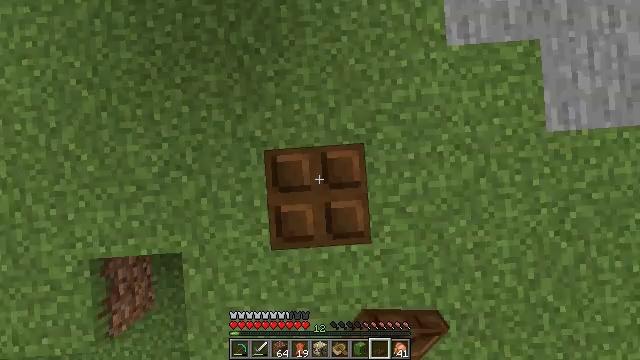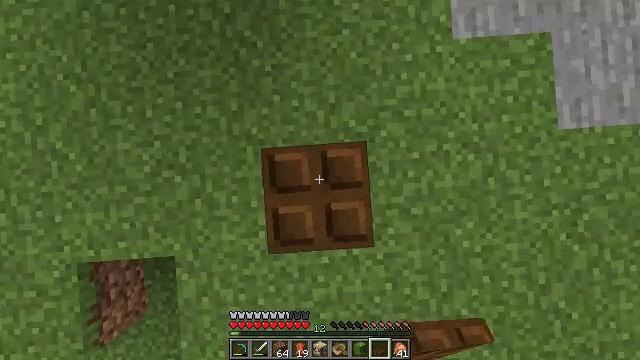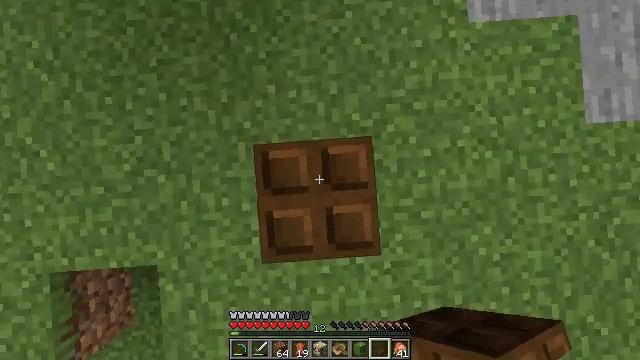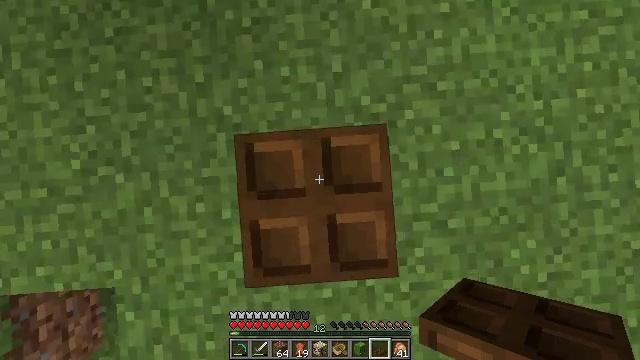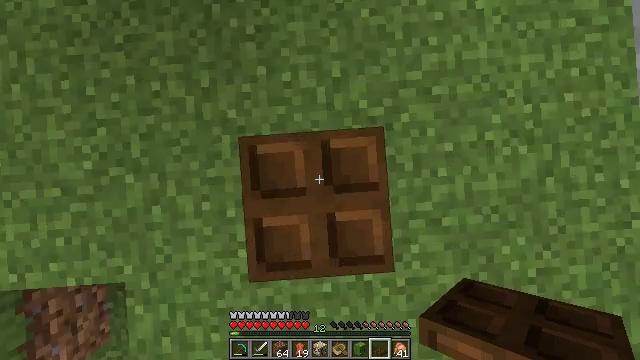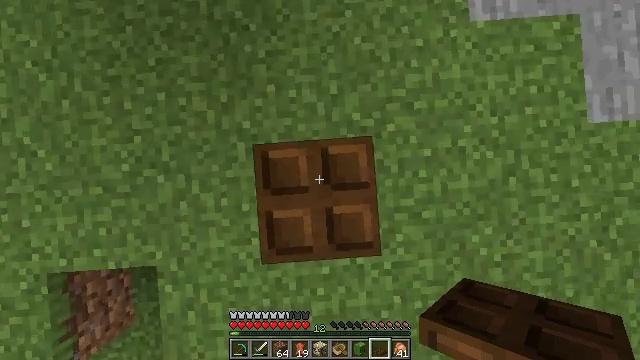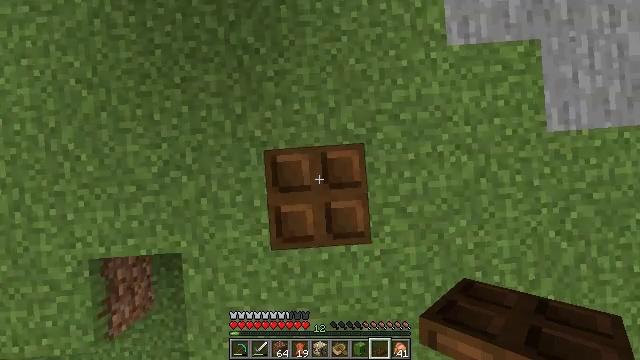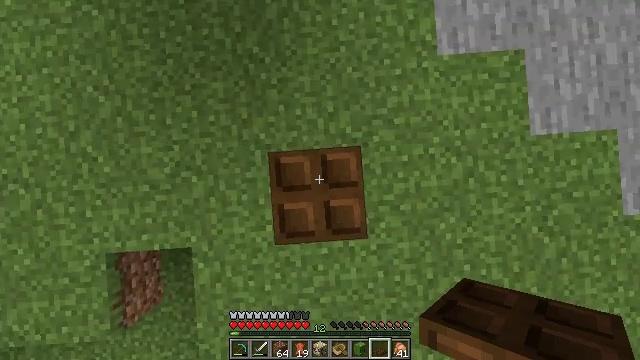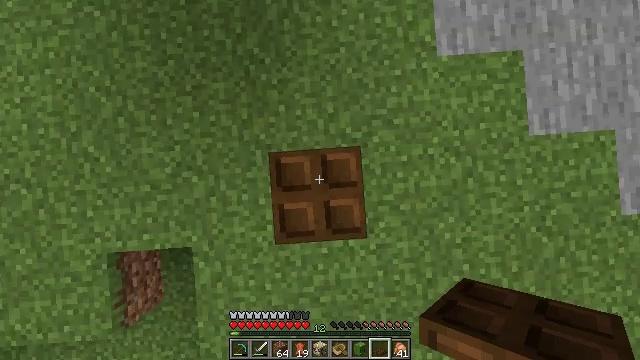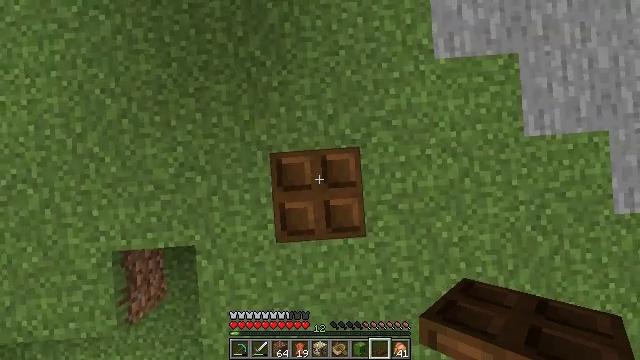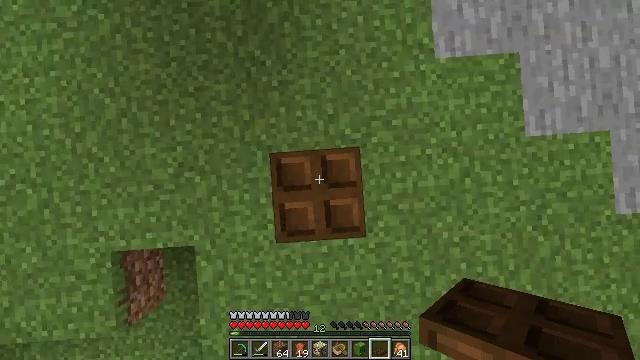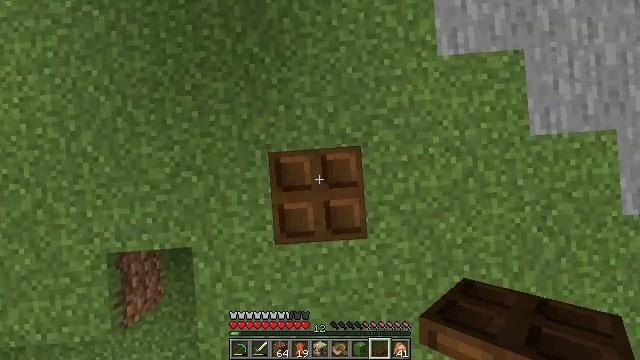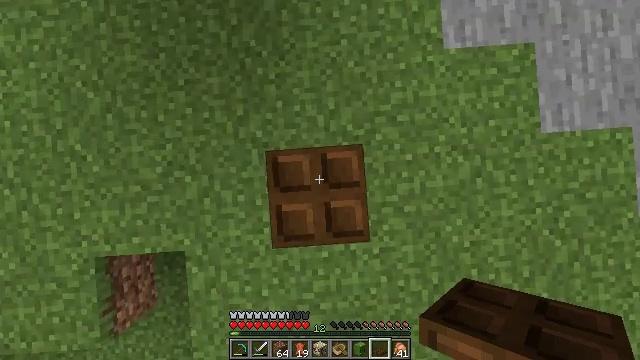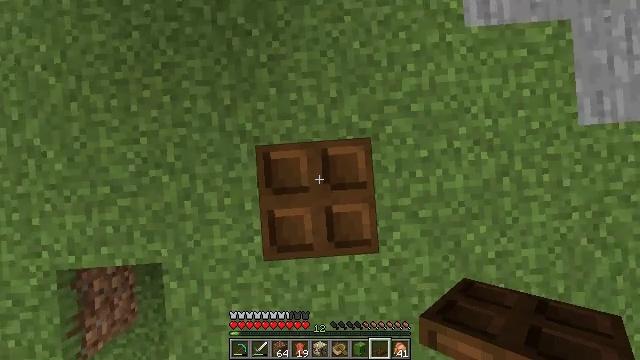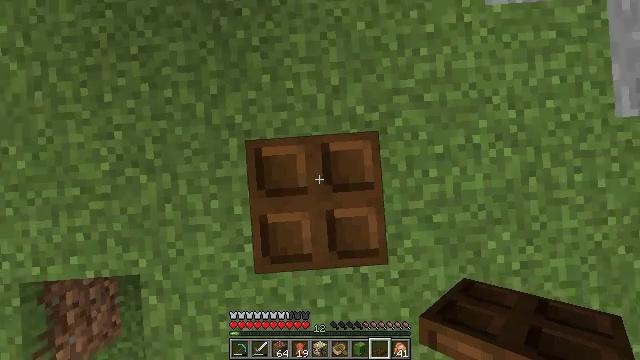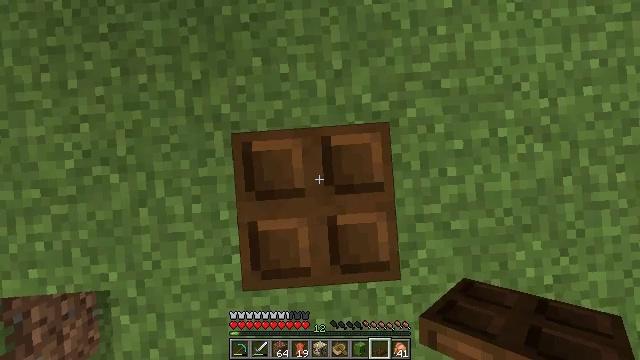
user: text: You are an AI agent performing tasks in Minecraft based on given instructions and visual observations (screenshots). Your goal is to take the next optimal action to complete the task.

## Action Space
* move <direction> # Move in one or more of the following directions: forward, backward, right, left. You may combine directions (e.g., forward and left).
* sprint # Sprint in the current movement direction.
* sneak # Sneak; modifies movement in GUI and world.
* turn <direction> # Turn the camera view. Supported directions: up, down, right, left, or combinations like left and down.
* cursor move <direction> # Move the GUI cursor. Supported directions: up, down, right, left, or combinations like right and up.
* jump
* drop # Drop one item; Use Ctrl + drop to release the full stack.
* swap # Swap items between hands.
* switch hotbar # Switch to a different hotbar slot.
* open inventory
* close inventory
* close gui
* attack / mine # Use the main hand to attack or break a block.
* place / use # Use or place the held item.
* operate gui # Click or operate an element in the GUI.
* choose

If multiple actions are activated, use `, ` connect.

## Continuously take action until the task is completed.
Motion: motion action
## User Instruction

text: Mine the dark oak trapdoor.
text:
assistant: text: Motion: jump
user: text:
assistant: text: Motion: jump
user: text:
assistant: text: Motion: jump
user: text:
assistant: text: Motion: jump
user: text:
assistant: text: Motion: jump
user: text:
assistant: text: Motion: no_op
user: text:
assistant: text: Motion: no_op
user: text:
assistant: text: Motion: no_op
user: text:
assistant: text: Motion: no_op
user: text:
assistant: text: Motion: no_op
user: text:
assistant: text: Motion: no_op
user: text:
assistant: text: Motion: no_op
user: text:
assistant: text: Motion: no_op
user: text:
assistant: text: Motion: no_op
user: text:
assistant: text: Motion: no_op
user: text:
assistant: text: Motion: no_op
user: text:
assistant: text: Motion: no_op
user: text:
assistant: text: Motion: attack / mine
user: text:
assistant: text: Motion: attack / mine
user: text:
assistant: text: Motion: attack / mine
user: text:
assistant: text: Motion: attack / mine
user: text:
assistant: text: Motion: attack / mine
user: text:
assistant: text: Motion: attack / mine
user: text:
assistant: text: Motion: attack / mine
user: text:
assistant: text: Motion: attack / mine
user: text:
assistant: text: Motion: attack / mine
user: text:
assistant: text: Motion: attack / mine
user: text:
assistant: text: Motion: attack / mine
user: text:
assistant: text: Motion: attack / mine
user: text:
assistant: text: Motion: attack / mine